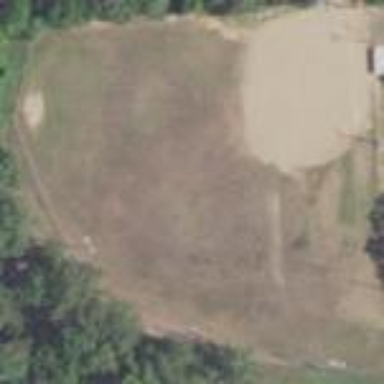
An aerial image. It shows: Baseball pitch for leisure land.